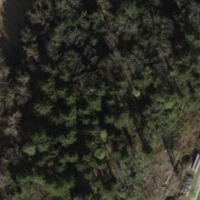
EUNIS habitat code: 41
Species observed at this site:
Prunus padus